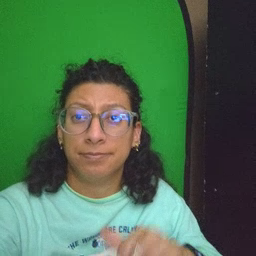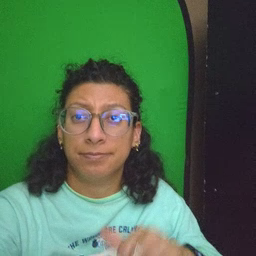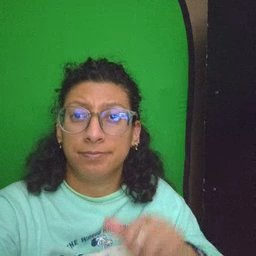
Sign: tongue